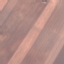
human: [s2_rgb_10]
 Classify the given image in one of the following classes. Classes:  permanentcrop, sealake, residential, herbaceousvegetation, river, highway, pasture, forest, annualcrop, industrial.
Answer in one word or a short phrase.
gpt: AnnualCrop